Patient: sex M, age 57
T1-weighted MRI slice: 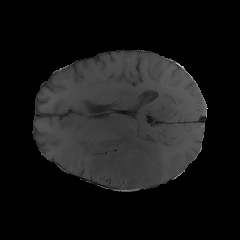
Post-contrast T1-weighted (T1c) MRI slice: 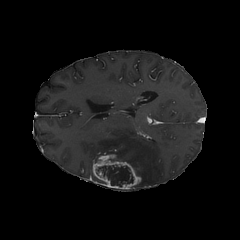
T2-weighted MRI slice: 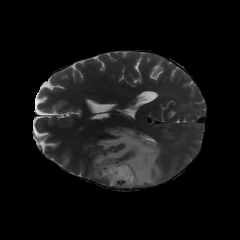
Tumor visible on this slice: yes
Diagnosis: Glioblastoma, IDH-wildtype
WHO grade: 4